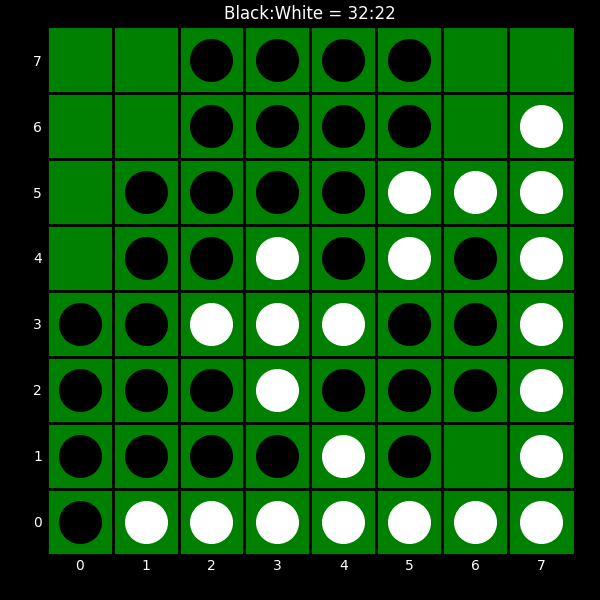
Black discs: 32
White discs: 22